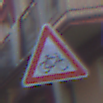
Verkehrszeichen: RadverkehrLinks
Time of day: SunriseSunset
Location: Outdoor (Urban)
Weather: Clear
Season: NotSpecified
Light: Natural